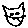
Label: cat